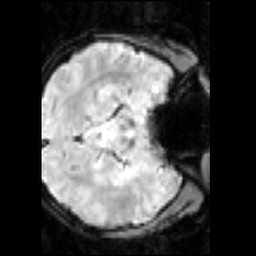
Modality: inplaneT2
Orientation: axial
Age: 20
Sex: female